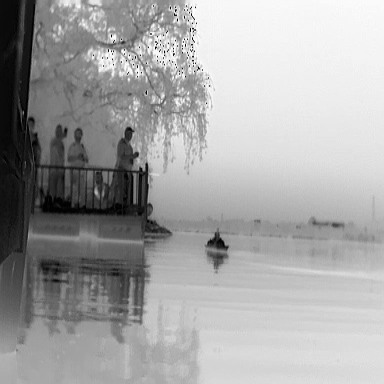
There is a warship in the infrared image.